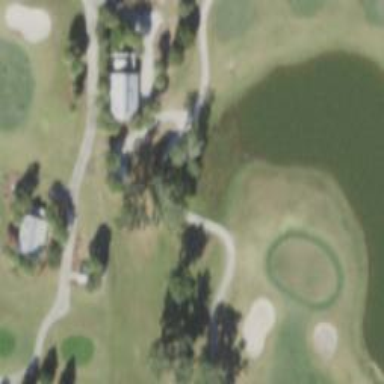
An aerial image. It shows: Golf cartpath that is also road path.